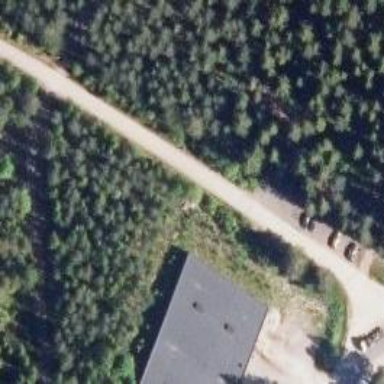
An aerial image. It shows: Path.